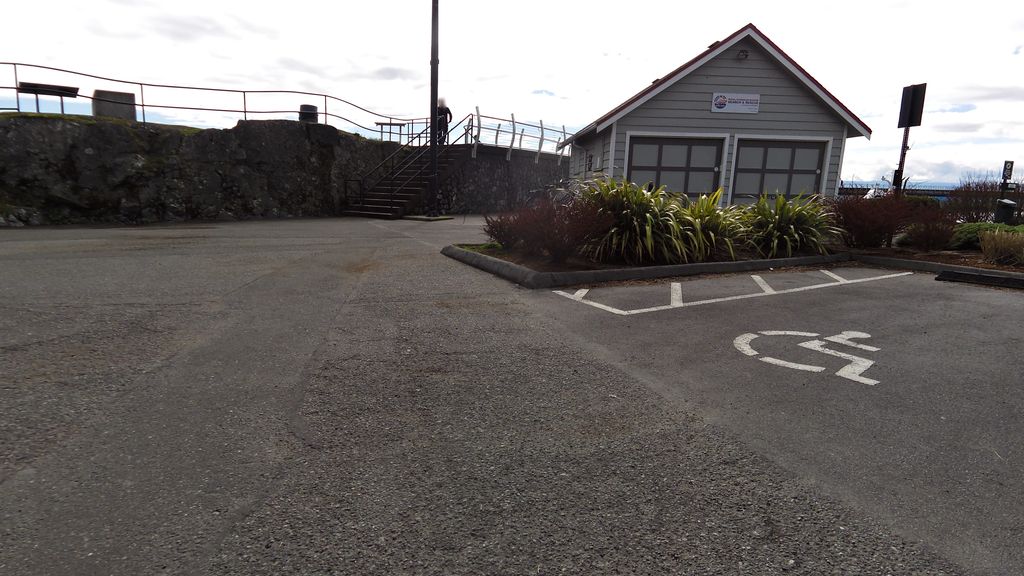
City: victoria